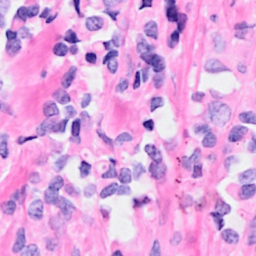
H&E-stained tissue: Breast